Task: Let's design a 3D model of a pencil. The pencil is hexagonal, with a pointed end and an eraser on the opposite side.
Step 110:
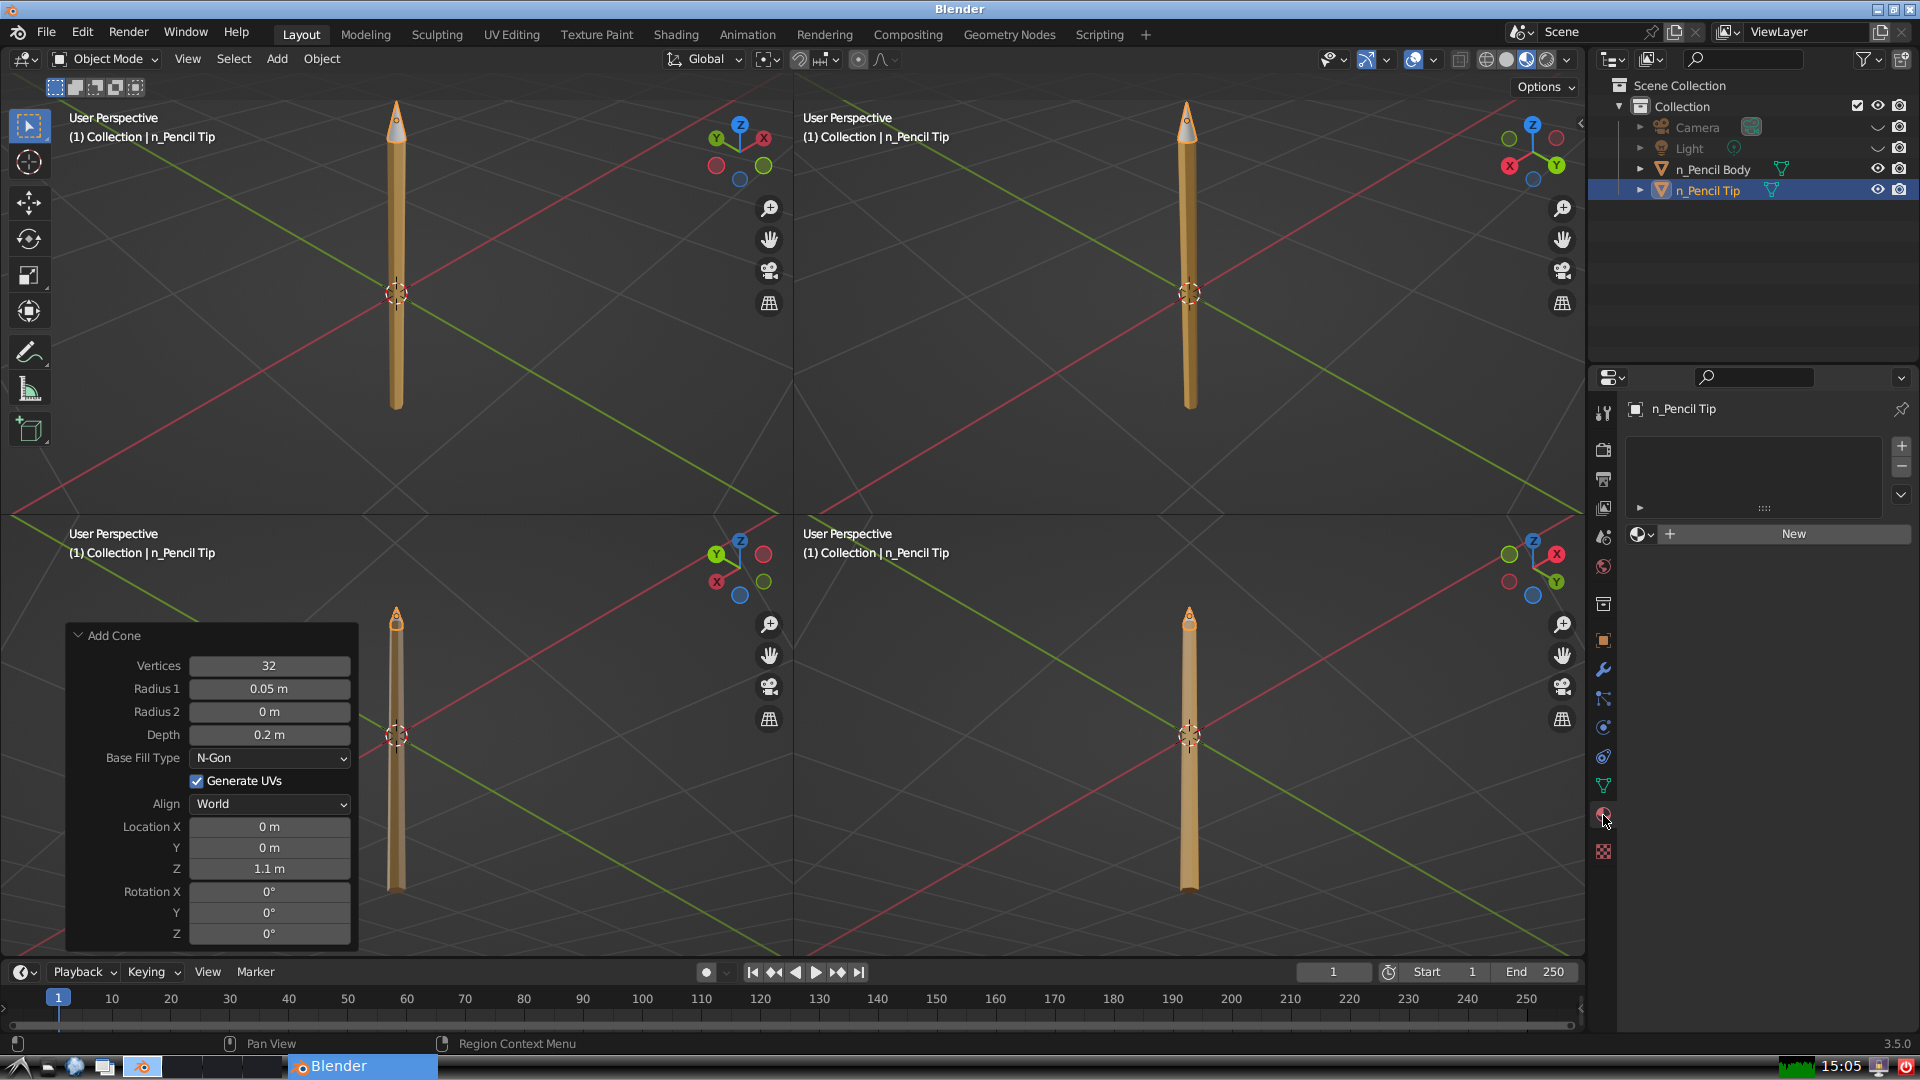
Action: {"mouse_move": [1636, 534]}